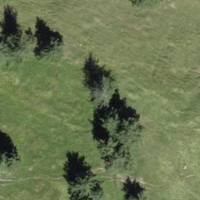
EUNIS habitat code: 26
Species observed at this site:
Ajuga pyramidalis